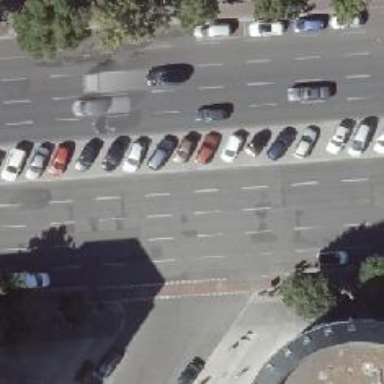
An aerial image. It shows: Lane with asphalt surface designated for right-side parking.